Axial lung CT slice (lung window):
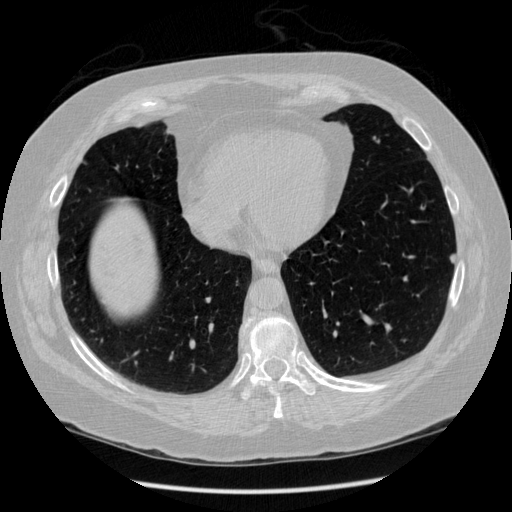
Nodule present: yes
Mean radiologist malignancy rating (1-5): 3